Field crop: tomato
Growth stage: 1
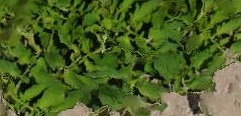
Species: tomato